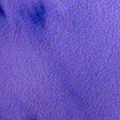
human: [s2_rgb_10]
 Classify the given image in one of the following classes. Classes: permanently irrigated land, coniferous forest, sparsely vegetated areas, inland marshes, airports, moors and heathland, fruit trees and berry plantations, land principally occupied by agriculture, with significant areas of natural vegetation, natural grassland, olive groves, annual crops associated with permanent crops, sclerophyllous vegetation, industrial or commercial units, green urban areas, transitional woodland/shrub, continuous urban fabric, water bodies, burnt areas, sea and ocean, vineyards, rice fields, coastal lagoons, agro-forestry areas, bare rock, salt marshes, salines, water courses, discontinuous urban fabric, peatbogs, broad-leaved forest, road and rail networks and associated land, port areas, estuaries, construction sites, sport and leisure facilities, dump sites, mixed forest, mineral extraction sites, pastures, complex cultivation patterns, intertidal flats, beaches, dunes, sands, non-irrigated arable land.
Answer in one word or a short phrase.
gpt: water bodies